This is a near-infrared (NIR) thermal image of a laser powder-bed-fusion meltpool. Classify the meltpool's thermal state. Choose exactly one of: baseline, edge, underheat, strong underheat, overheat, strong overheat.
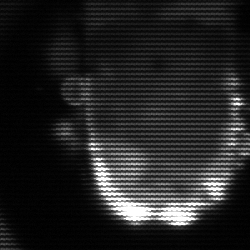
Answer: baseline